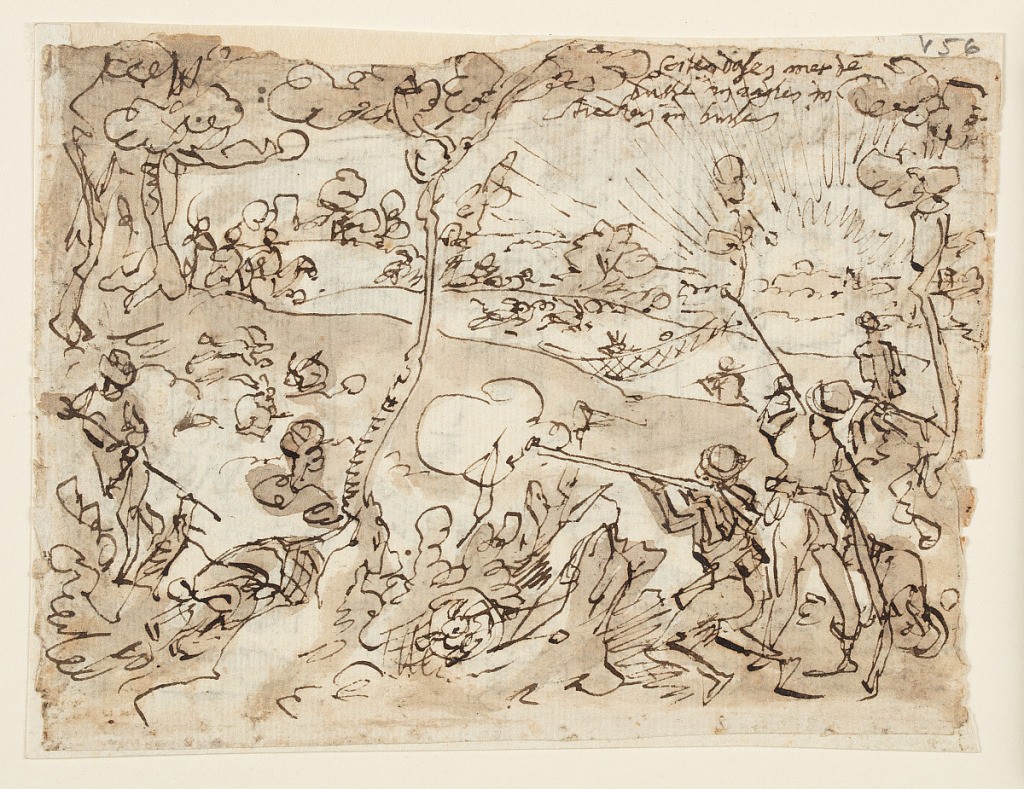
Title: Hare Hunt with Nets and Guns
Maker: Jan van der Straet, called Stradanus, Flemish, 1523–1605
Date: ca. 1599
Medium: Pen and brown ink, brush and brown and black washes over black chalk on laid paper.
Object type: Drawing
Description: Recto: Hunters, at right, fire at rabbits. In the background, more hunters on horseback pursue the animals, chasing them toward a net. Dutch inscription at upper right. 
Verso: Hunters and dogs in a landscape. In the background at left, rabbits run toward a net. Dutch inscription at upper right.